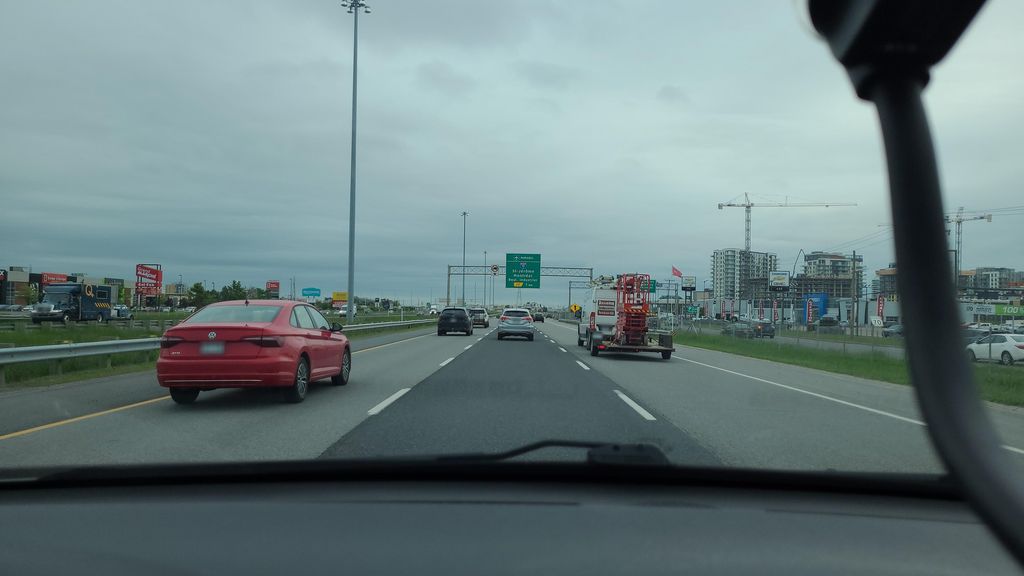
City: montreal